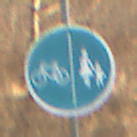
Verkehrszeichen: GetrennterRadUndGehwegRadwegLinks
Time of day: SunriseSunset
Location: Outdoor (Nature)
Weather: PartlyCloudy
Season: NotSpecified
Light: Natural